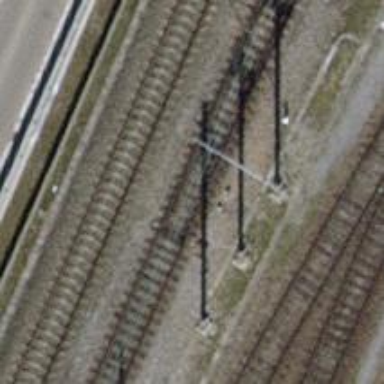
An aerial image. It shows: Single railway track with electrification through contact line.